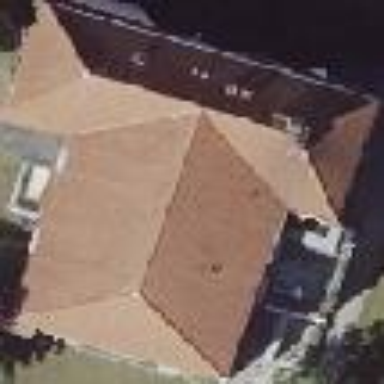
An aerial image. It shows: House with mansard roof.